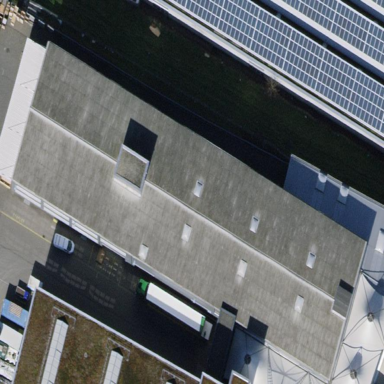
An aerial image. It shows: Industrial building.